Question: Is there a possibility to get the names of the spotcolors used in a pdf?
I'm using c#. Maybe there is a workaround with ghostscript?
color seperation

I searched the ghostscript doc but didn't find the thing.
Also tried with itextsharp.
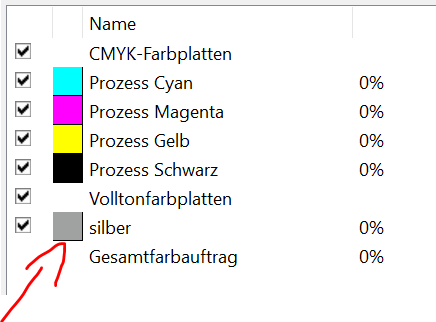
Answer: The output of '-dPDFINFO' will be determined by the file contents so start with a valid empty file and using OP windows version 1000\gswin64c
'gswin64c -dPDFINFO blank.pdf -o' should look like this (note this is console copy
'''
GPL Ghostscript 10.0.0 (2022-09-21)
Copyright (C) 2022 Artifex Software, Inc. All rights reserved.
This software is supplied under the GNU AGPLv3 and comes with NO WARRANTY:
see the file COPYING for details.
File has 1 page.
Producer: GPL Ghostscript 10.00.0
CreationDate: D:20230115003354Z00'00'
ModDate: D:20230115003354Z00'00'
Processing pages 1 through 1.
Page 1 MediaBox: [0 0 595 842]
C:\Apps\PDF\GS\gs1000w64in>
'''
to suppress the copy write use -q
<URL>
to save in a file use level2 redirection
'gswin64c -q -dBATCH -dPDFINFO blank.pdf 2>out.txt'
<URL>
To filter output of text file use pipe filters
<URL>
Does it have spot colours
<URL>
What are they
<URL>
> As long as no open standard for spot colours exists, TCPDF users will have to buy a colour book by one of the colour manufacturers and insert the values and names of spot colours directly
So here the names are on a RGB scale
'''
- Dark Green is 0,71,57
- Light Yellow is 255,246,142
- Black is 39,36,37
- Red is 166,40,52
- Green is 0,132,75
- Blue is 0,97,157
- Yellow is 255,202,9
'''
But black is not full black is there a better way? yes of course
'type example_037.pdf|find /i "/separation"' Now we can see the CMYK spots
<URL>
In this simplified case the 'CMYK' values after each name are shown as for example .
Note often the separation may be encoded inside the PDF data thus you need to decompress the data first to do the search. There are several tools to do the decompression, so common cross platform ones are qpdf (FOSS) mutool (partner to GhostScript) and PDFtk amongst others.